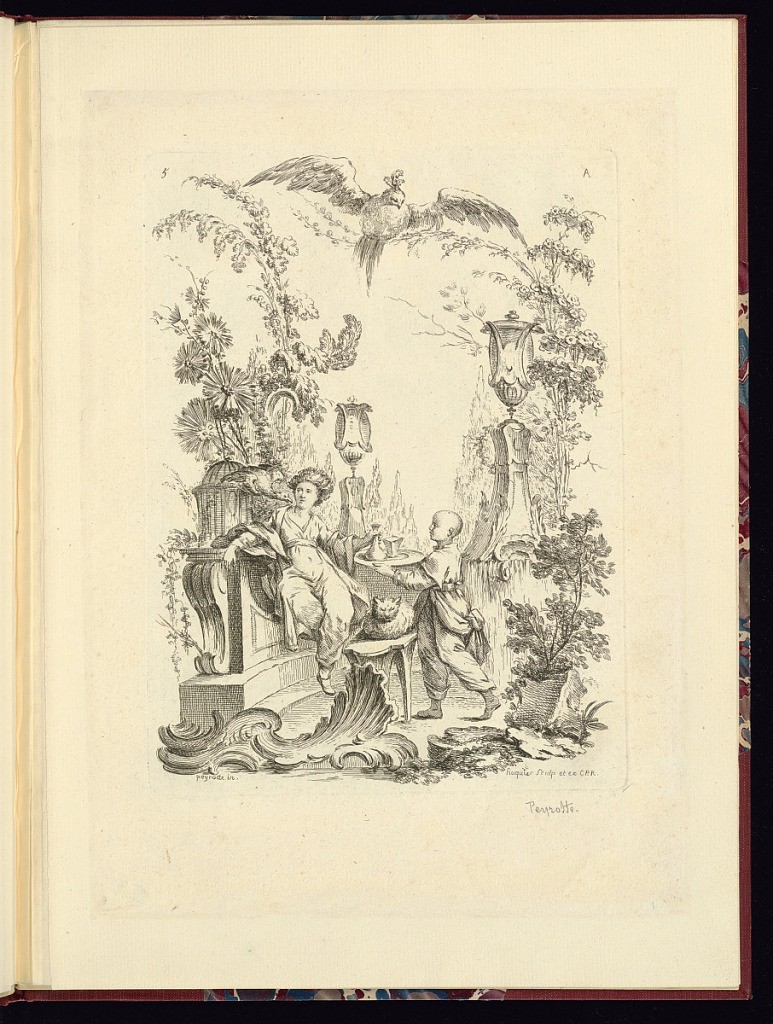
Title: Fantastical Garden with Figures
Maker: Alexis Peyrotte, French, 1699–1769
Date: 1738–49
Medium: Etching on paper
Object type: Print
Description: A fantastical garden scene with figures in Chinese style dress with Chinoiserie style motifs. A woman seated along a garden wall with a bird and cat next to her. A servant serves her a vessel from a platter. Rocaille motifs in the foreground: shell, scrolling leaves, c-scrolls, rocks, and shrubs. Large vases finials atop plinths in the background with flowers, and trees. A large bird flies above. The plate is numbered and signed.